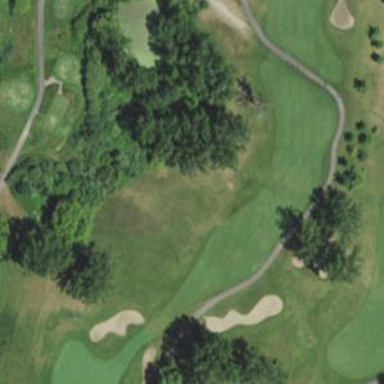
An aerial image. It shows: Golf fairway on grassy land designated for golfing activities.